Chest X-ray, PA view. Patient: 40 years old, sex M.
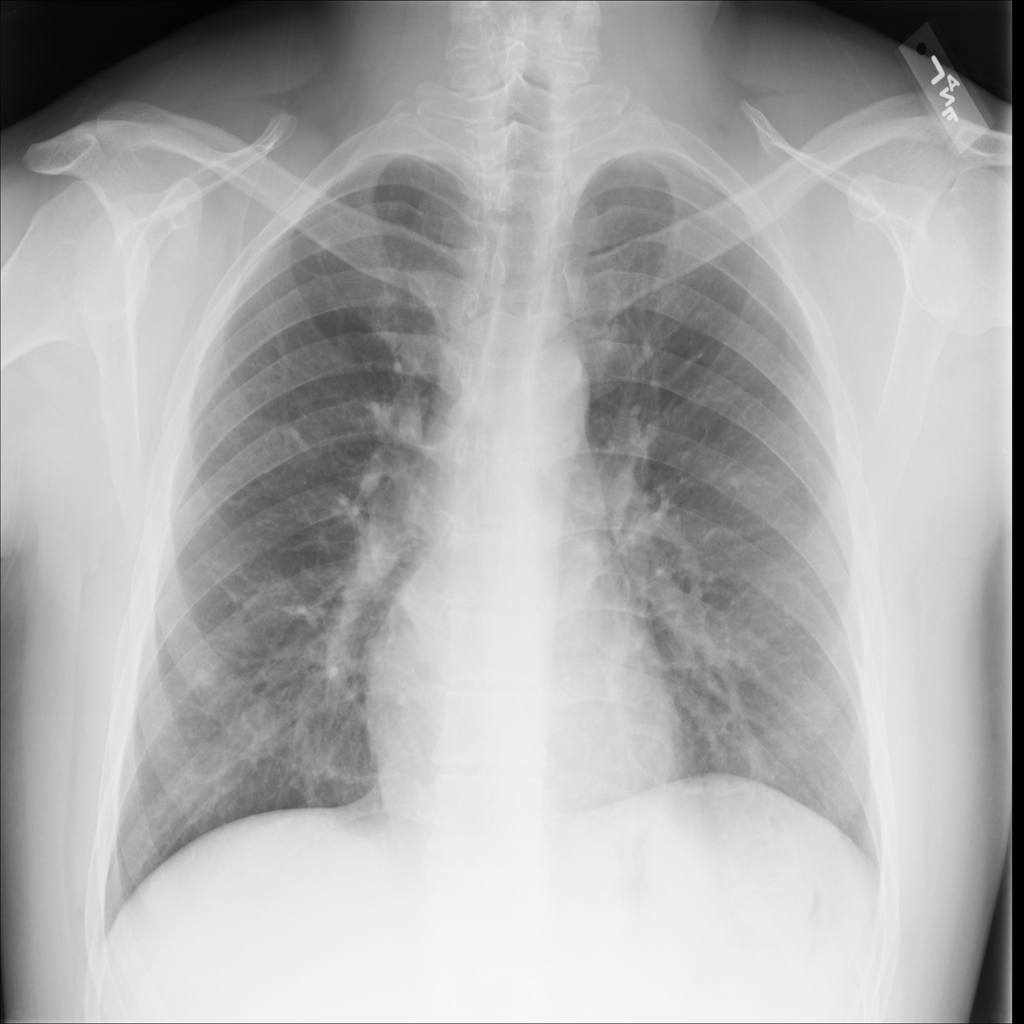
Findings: No Finding